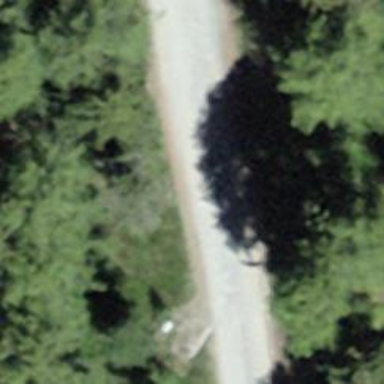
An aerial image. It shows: Downhill track road.